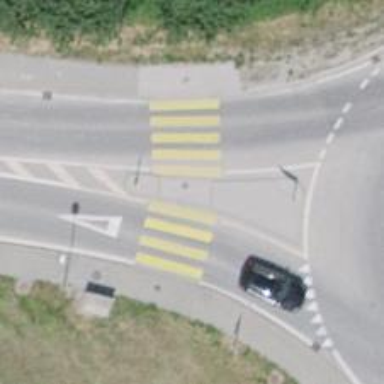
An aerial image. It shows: Marked footway crossing with center island.